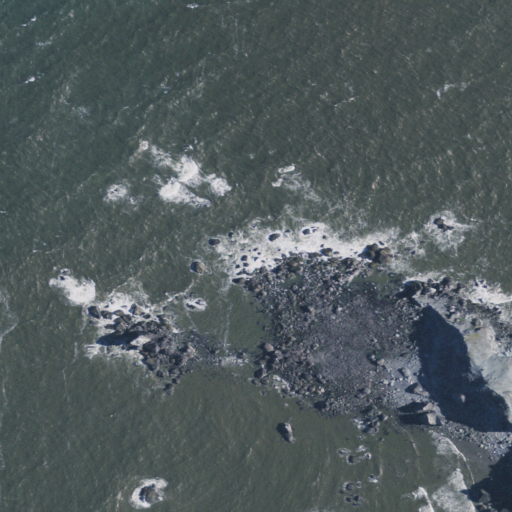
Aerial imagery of cape in Oregon named Blacklock Point containing open water, barren land, herbaceous wetlands, and grassland